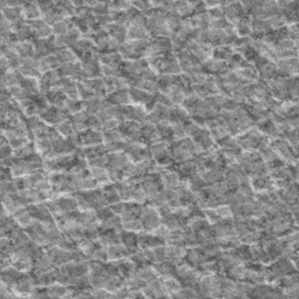
Label: frost